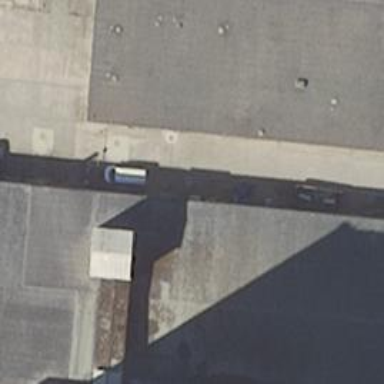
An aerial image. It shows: Industrial building.